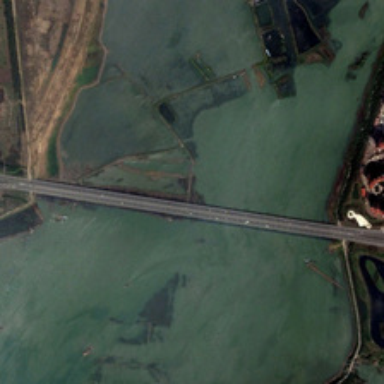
A bridge is on a river with bareland in two sides of it .